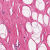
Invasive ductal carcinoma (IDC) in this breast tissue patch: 0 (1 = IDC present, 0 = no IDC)